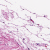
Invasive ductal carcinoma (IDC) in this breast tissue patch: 0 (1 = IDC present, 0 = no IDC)